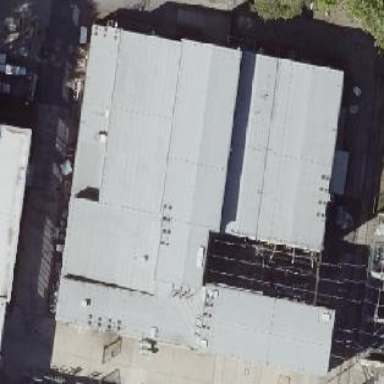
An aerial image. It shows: Building.